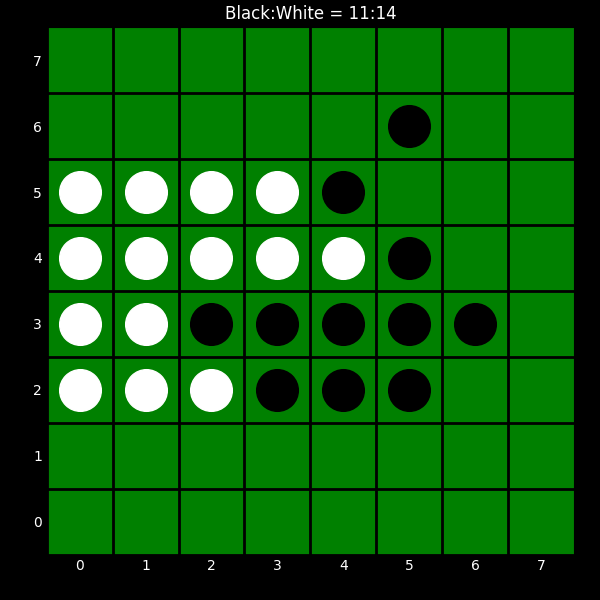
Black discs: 11
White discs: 14